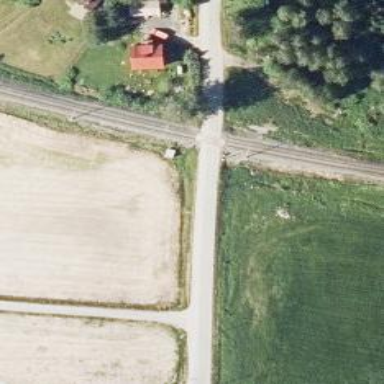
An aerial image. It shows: Level crossing with lights and saltire.